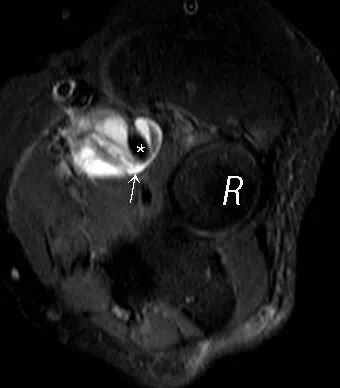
Axial STIR of the elbow shows lobulated mass (arrow) noted between biceps tendon (star) and radial head (R).
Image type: radiology (mri)